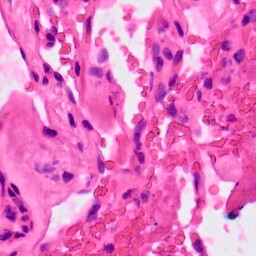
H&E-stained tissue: Lung